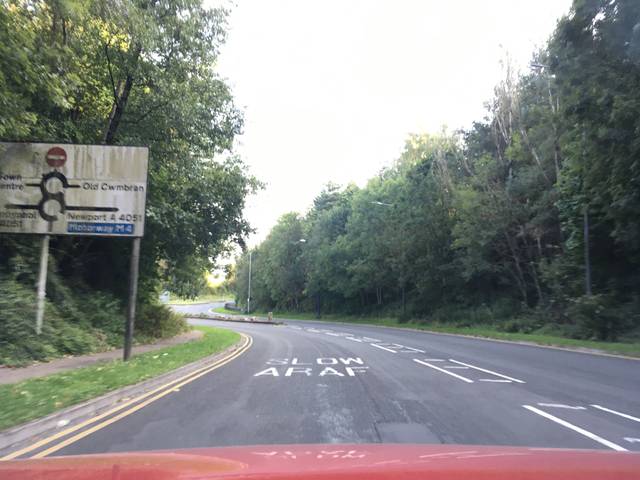
Region: United Kingdom
Coordinates: 51.652, -3.027